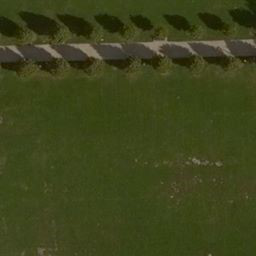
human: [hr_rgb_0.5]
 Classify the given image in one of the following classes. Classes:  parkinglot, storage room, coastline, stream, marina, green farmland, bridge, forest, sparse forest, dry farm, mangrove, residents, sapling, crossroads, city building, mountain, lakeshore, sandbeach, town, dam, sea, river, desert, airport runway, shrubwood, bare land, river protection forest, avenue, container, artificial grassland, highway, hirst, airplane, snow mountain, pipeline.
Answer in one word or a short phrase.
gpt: artificial grassland